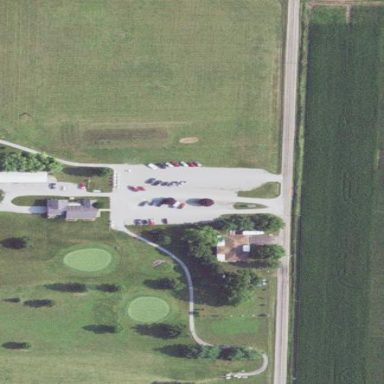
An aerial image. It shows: Driving range for golf on grass.